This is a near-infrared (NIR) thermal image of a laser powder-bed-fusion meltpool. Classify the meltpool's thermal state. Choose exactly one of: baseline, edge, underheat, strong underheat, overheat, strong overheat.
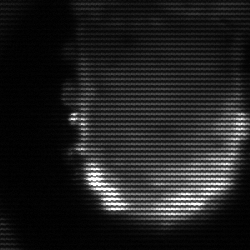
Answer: baseline